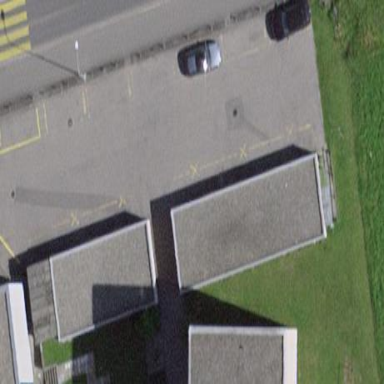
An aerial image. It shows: Garage.